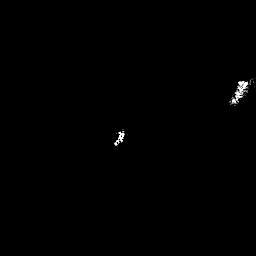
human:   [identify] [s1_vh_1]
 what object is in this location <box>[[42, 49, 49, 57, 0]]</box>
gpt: <ref>1 small ship at the center</ref>

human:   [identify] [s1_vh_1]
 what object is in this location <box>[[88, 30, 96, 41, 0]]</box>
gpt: <ref>1 medium ship at the right</ref>